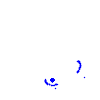
Particle: electron